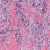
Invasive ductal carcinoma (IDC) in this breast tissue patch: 1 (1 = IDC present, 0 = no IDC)